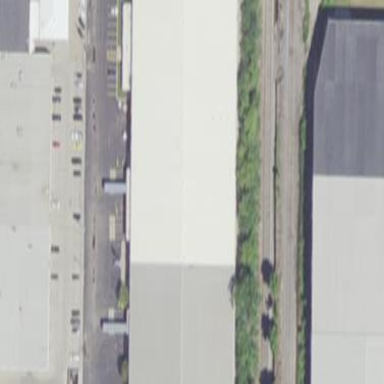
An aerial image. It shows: Warehouse.